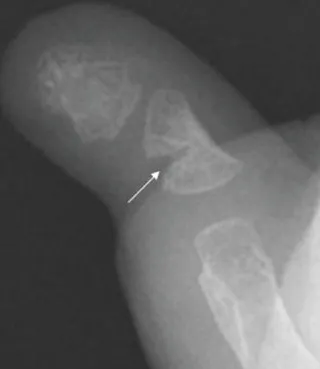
Illustrations showing physiolysis of the delta phalanges. Arrow head) was performed. White arrow).
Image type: radiology (x_ray)